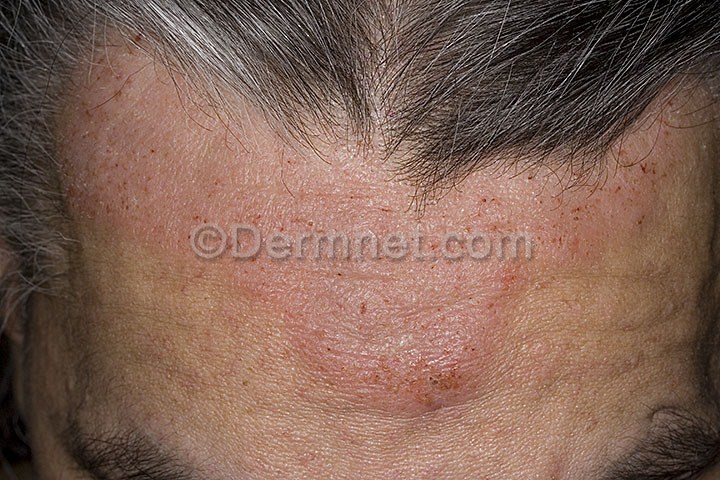
Disease: Eczema Photos